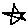
Label: star